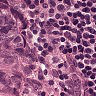
Metastatic tissue present: yes